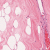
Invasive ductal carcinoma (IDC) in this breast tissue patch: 0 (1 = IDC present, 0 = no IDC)